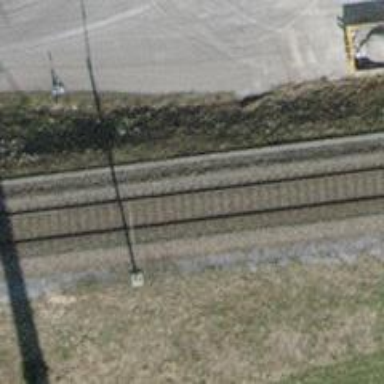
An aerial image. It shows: Single railway track with electrification through contact line.